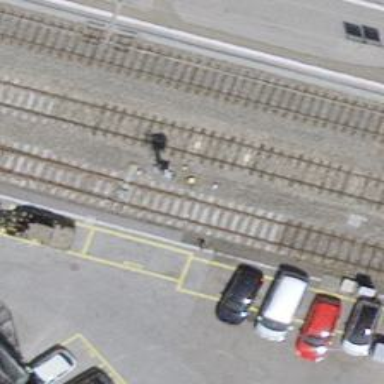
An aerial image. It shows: Railway signal.